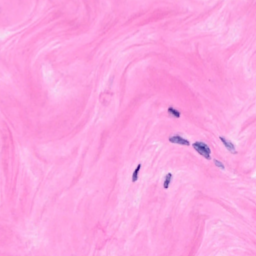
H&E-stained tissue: Breast